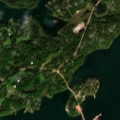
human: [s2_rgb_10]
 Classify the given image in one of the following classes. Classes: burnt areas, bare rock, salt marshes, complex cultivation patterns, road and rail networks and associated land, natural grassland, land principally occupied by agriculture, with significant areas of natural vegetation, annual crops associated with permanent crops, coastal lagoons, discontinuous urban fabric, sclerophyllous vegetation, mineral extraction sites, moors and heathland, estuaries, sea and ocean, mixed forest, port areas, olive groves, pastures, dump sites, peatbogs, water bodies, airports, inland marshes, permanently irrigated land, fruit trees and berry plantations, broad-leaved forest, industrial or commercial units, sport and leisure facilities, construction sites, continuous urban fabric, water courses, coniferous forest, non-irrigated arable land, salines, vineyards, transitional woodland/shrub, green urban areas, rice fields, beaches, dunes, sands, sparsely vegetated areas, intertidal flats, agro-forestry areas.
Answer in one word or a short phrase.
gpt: broad-leaved forest, sea and ocean